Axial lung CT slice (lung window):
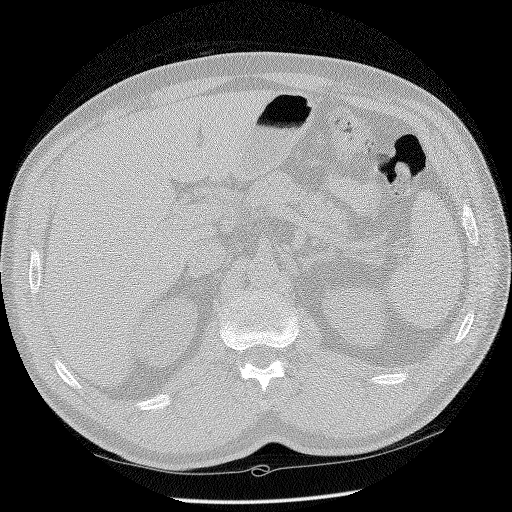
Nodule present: no